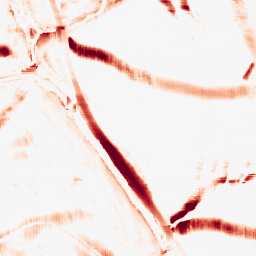
Category: morphological
Decomposition family: morphological_rect
Decomposition parameters: operation: opening
width: 20
height: 20
Upsampling method: fft_zeropad
Upsampling parameters: scale: 8
Upsampling scale: 8